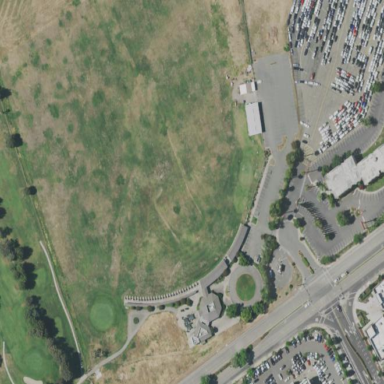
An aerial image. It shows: Grassy area designated as driving range for golf.